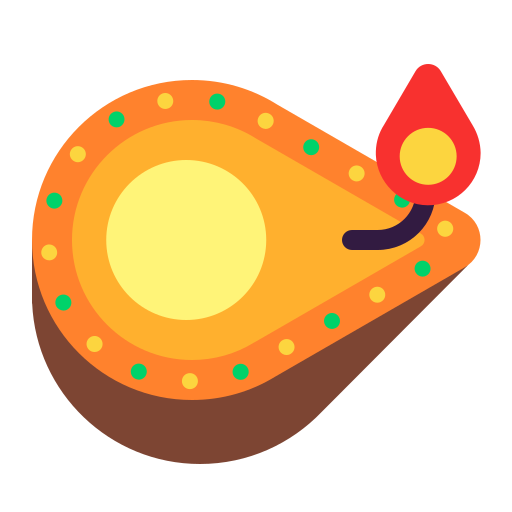
diya lamp flat